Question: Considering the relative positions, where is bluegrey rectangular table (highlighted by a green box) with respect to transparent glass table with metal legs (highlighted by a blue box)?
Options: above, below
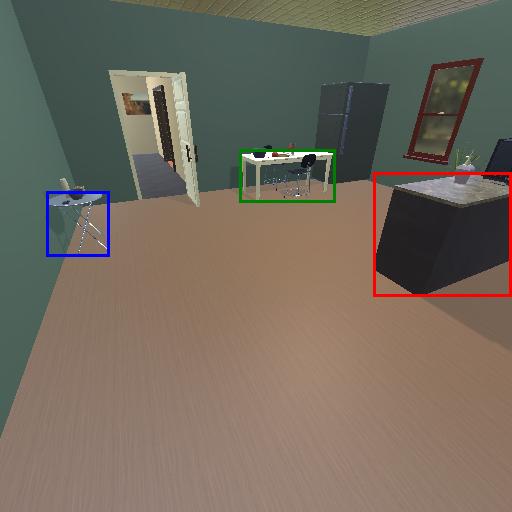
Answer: above